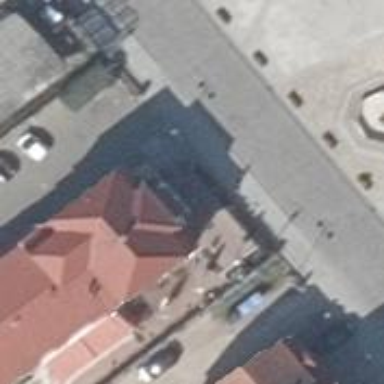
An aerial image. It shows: Restaurant with guest house nearby.